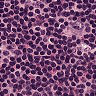
Metastatic tissue present: no